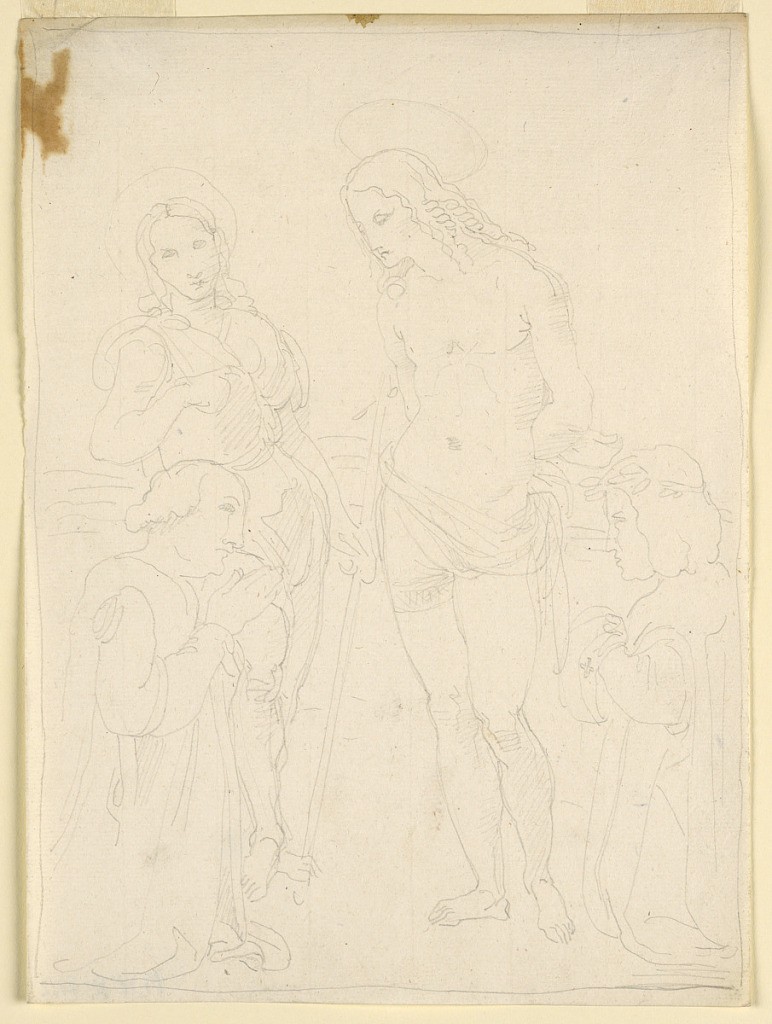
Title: A Female Martyr, Saint John the Baptist, and Two Devouts
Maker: Fortunato Duranti, Italian, 1787 - 1863
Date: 1820–1850
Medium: Graphite on paper
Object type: Drawing
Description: In the center, at right, stands a nude young woman, her hands bound across her back, and a cloth around her hips. At right kneels a devout, at left another one whom the woman addresses. Behind him st ands Saint John as a young man, the cross staff in his left hand. Framing line.